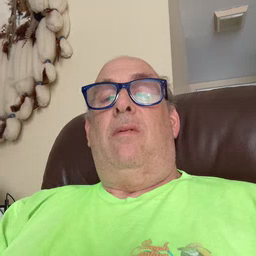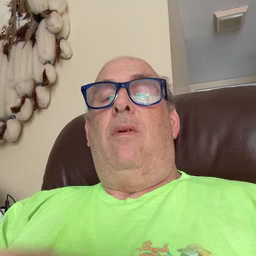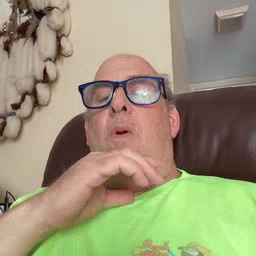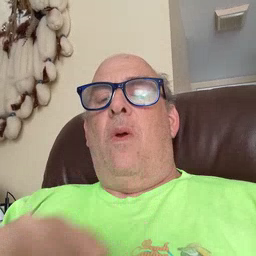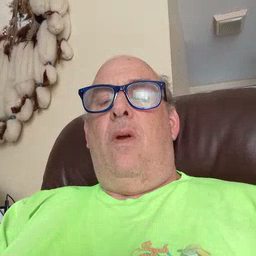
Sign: old